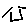
Label: house